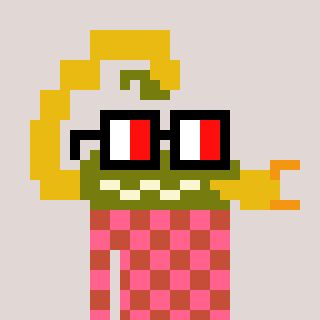
a pixel art character with square glasses with black frames and red eyes, a scorpion-shaped head and a rust-colored body on a warm background